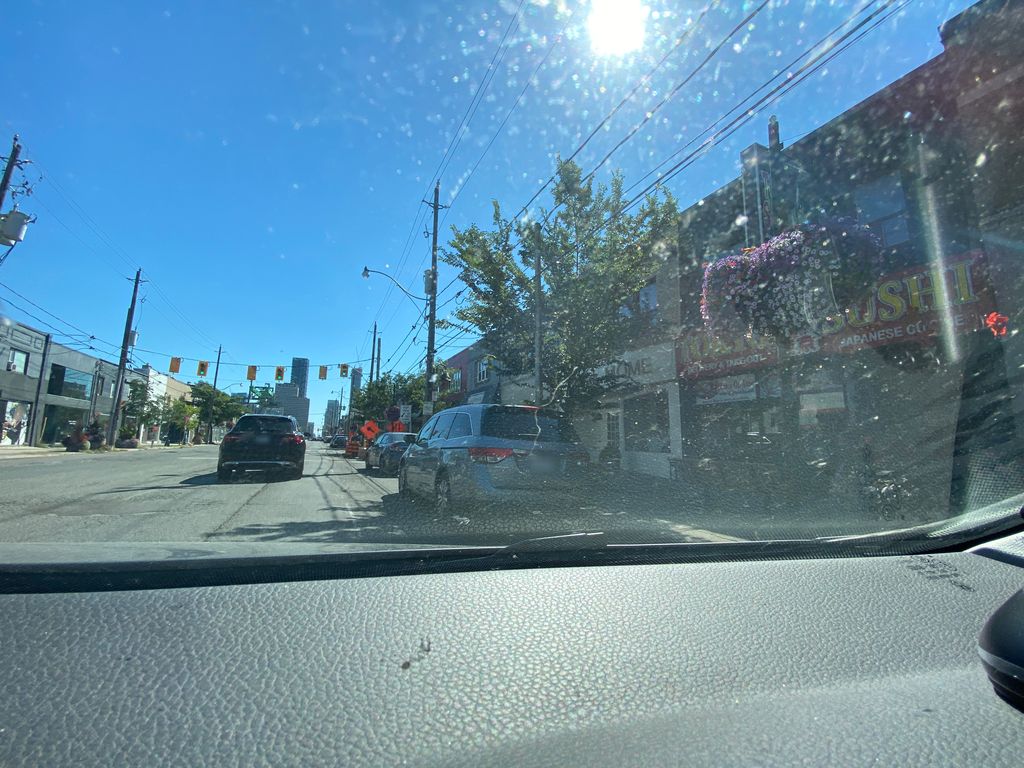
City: toronto